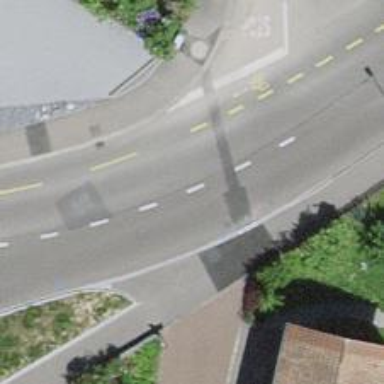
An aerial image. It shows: Tertiary road.